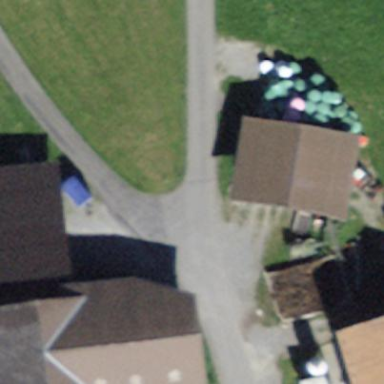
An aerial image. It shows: Garage.